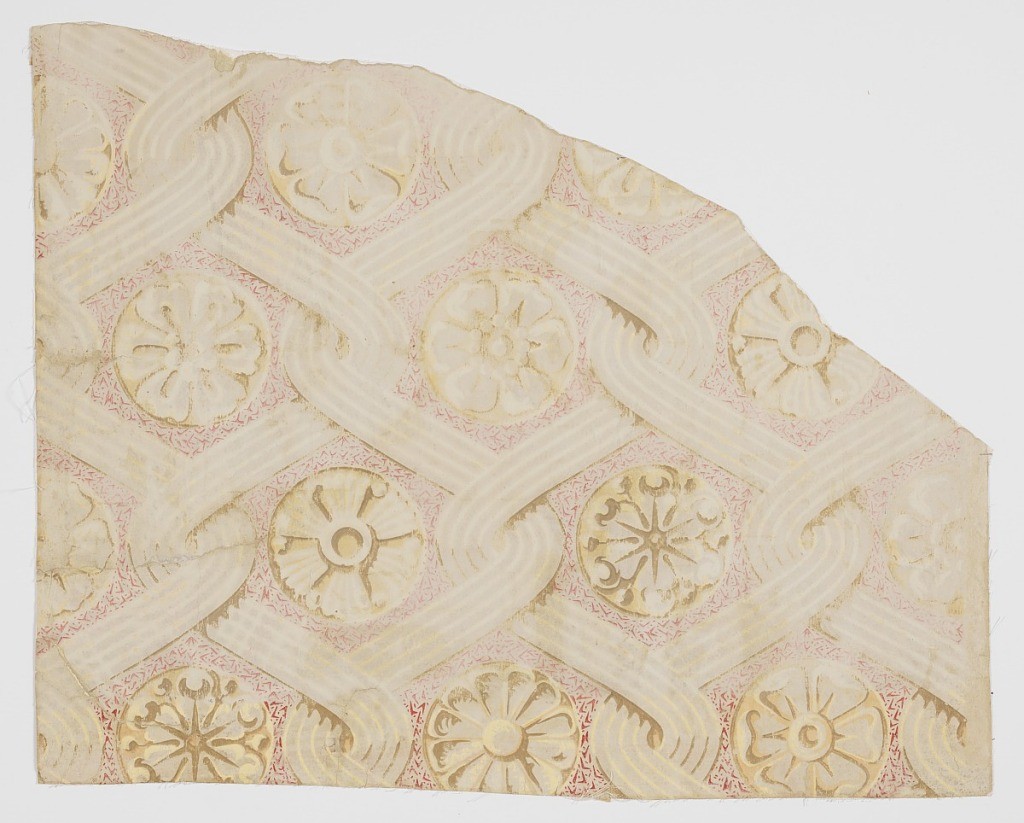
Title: Sidewall
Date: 1855–65
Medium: Block-printed paepr
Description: Piece of irregular shape giving full repeat. Opposed interlacing chevrons, set vertically, with rosettes of varying design, in grisaille with accents of cream and white. Grey ground with vermiculation of red.